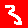
Digit: 3